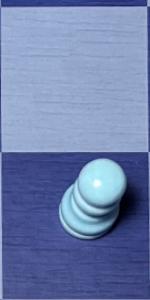
Label: Pawn_White